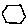
Label: hexagon